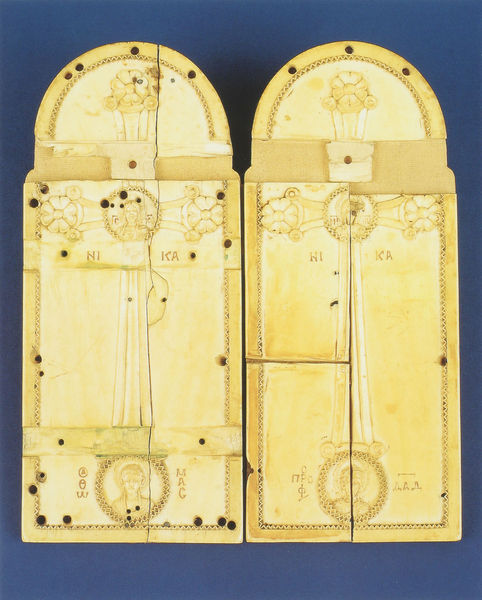
Titel: Byzantinische Elfenbeintafeln
Institution: Halberstadt, Domschatz
Schlagwörter: blau, gelb, blume, blumen, holz, blüte, blüten, ornament, alt, rahmen, gold, kreis, rund, bogen, zwei, risse, dekor, ornamente, nägel, eckig, kreuz, religion, loch, löcher, altar, halbkreis, kaputt, kreuze, rosette, jesus, kreuzigung, griechisch, rundung, ikone, auferstehung, rosetten, elfenbein, riss, halbkreise, kruez, tafeln, mac, aufgeklappt, omega, tueren, abdruecke, fensterklappen